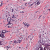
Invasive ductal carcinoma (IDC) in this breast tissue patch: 1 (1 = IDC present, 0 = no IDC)